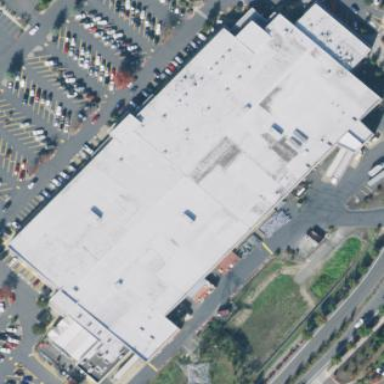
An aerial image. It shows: Building that houses supermarket.